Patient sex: M
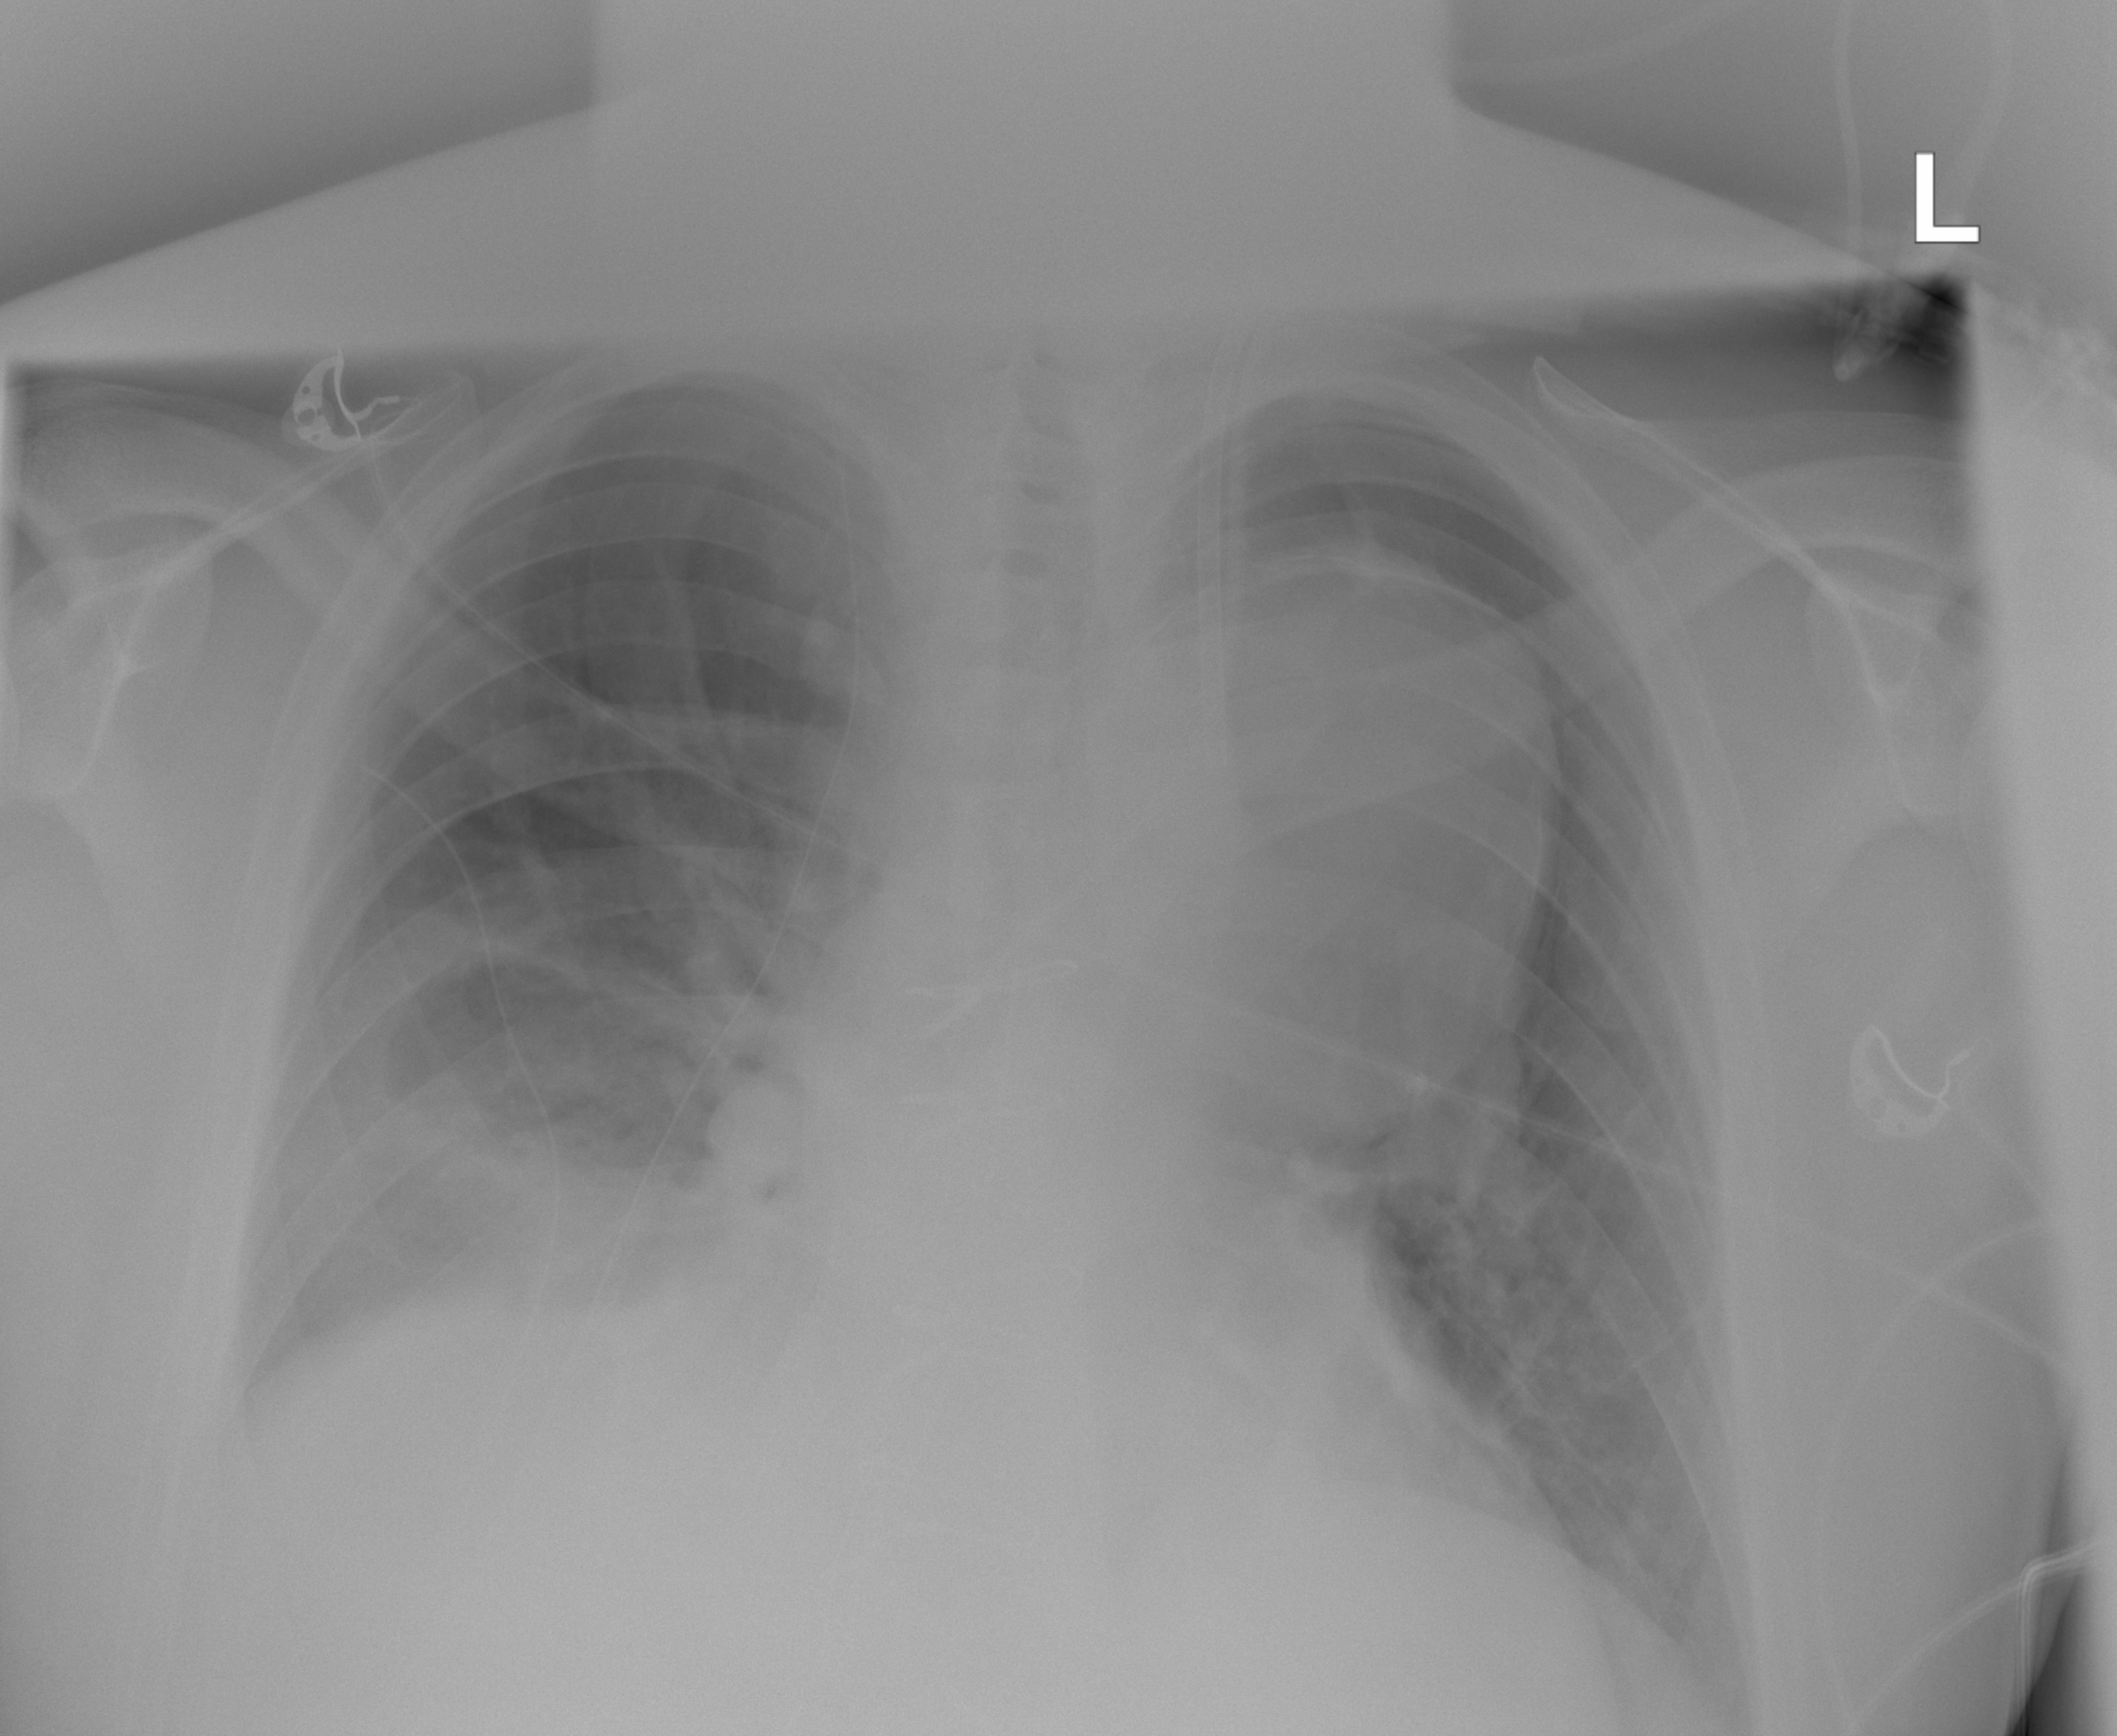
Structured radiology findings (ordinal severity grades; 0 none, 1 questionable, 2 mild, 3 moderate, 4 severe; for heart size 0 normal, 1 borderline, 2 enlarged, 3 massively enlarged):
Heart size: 1
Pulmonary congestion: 2
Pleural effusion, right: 2
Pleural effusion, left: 1
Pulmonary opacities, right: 2
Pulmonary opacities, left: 1
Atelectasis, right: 2
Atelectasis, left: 1